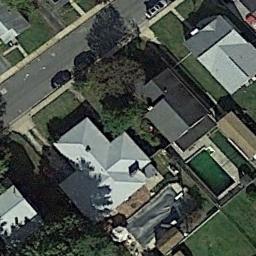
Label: medium_residential